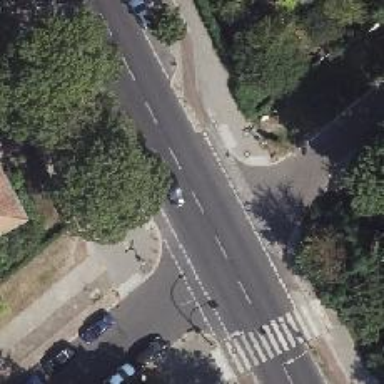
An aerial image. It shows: Unmarked crossing on asphalt footway.